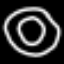
Label: donut